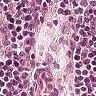
Metastatic tissue present: no